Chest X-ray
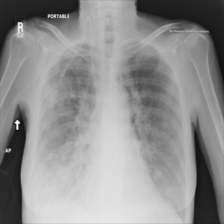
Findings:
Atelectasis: negative
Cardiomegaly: negative
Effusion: positive
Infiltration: positive
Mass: negative
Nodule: negative
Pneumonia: negative
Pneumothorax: positive
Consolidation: negative
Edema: negative
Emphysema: negative
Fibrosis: negative
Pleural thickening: negative
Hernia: negative